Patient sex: M
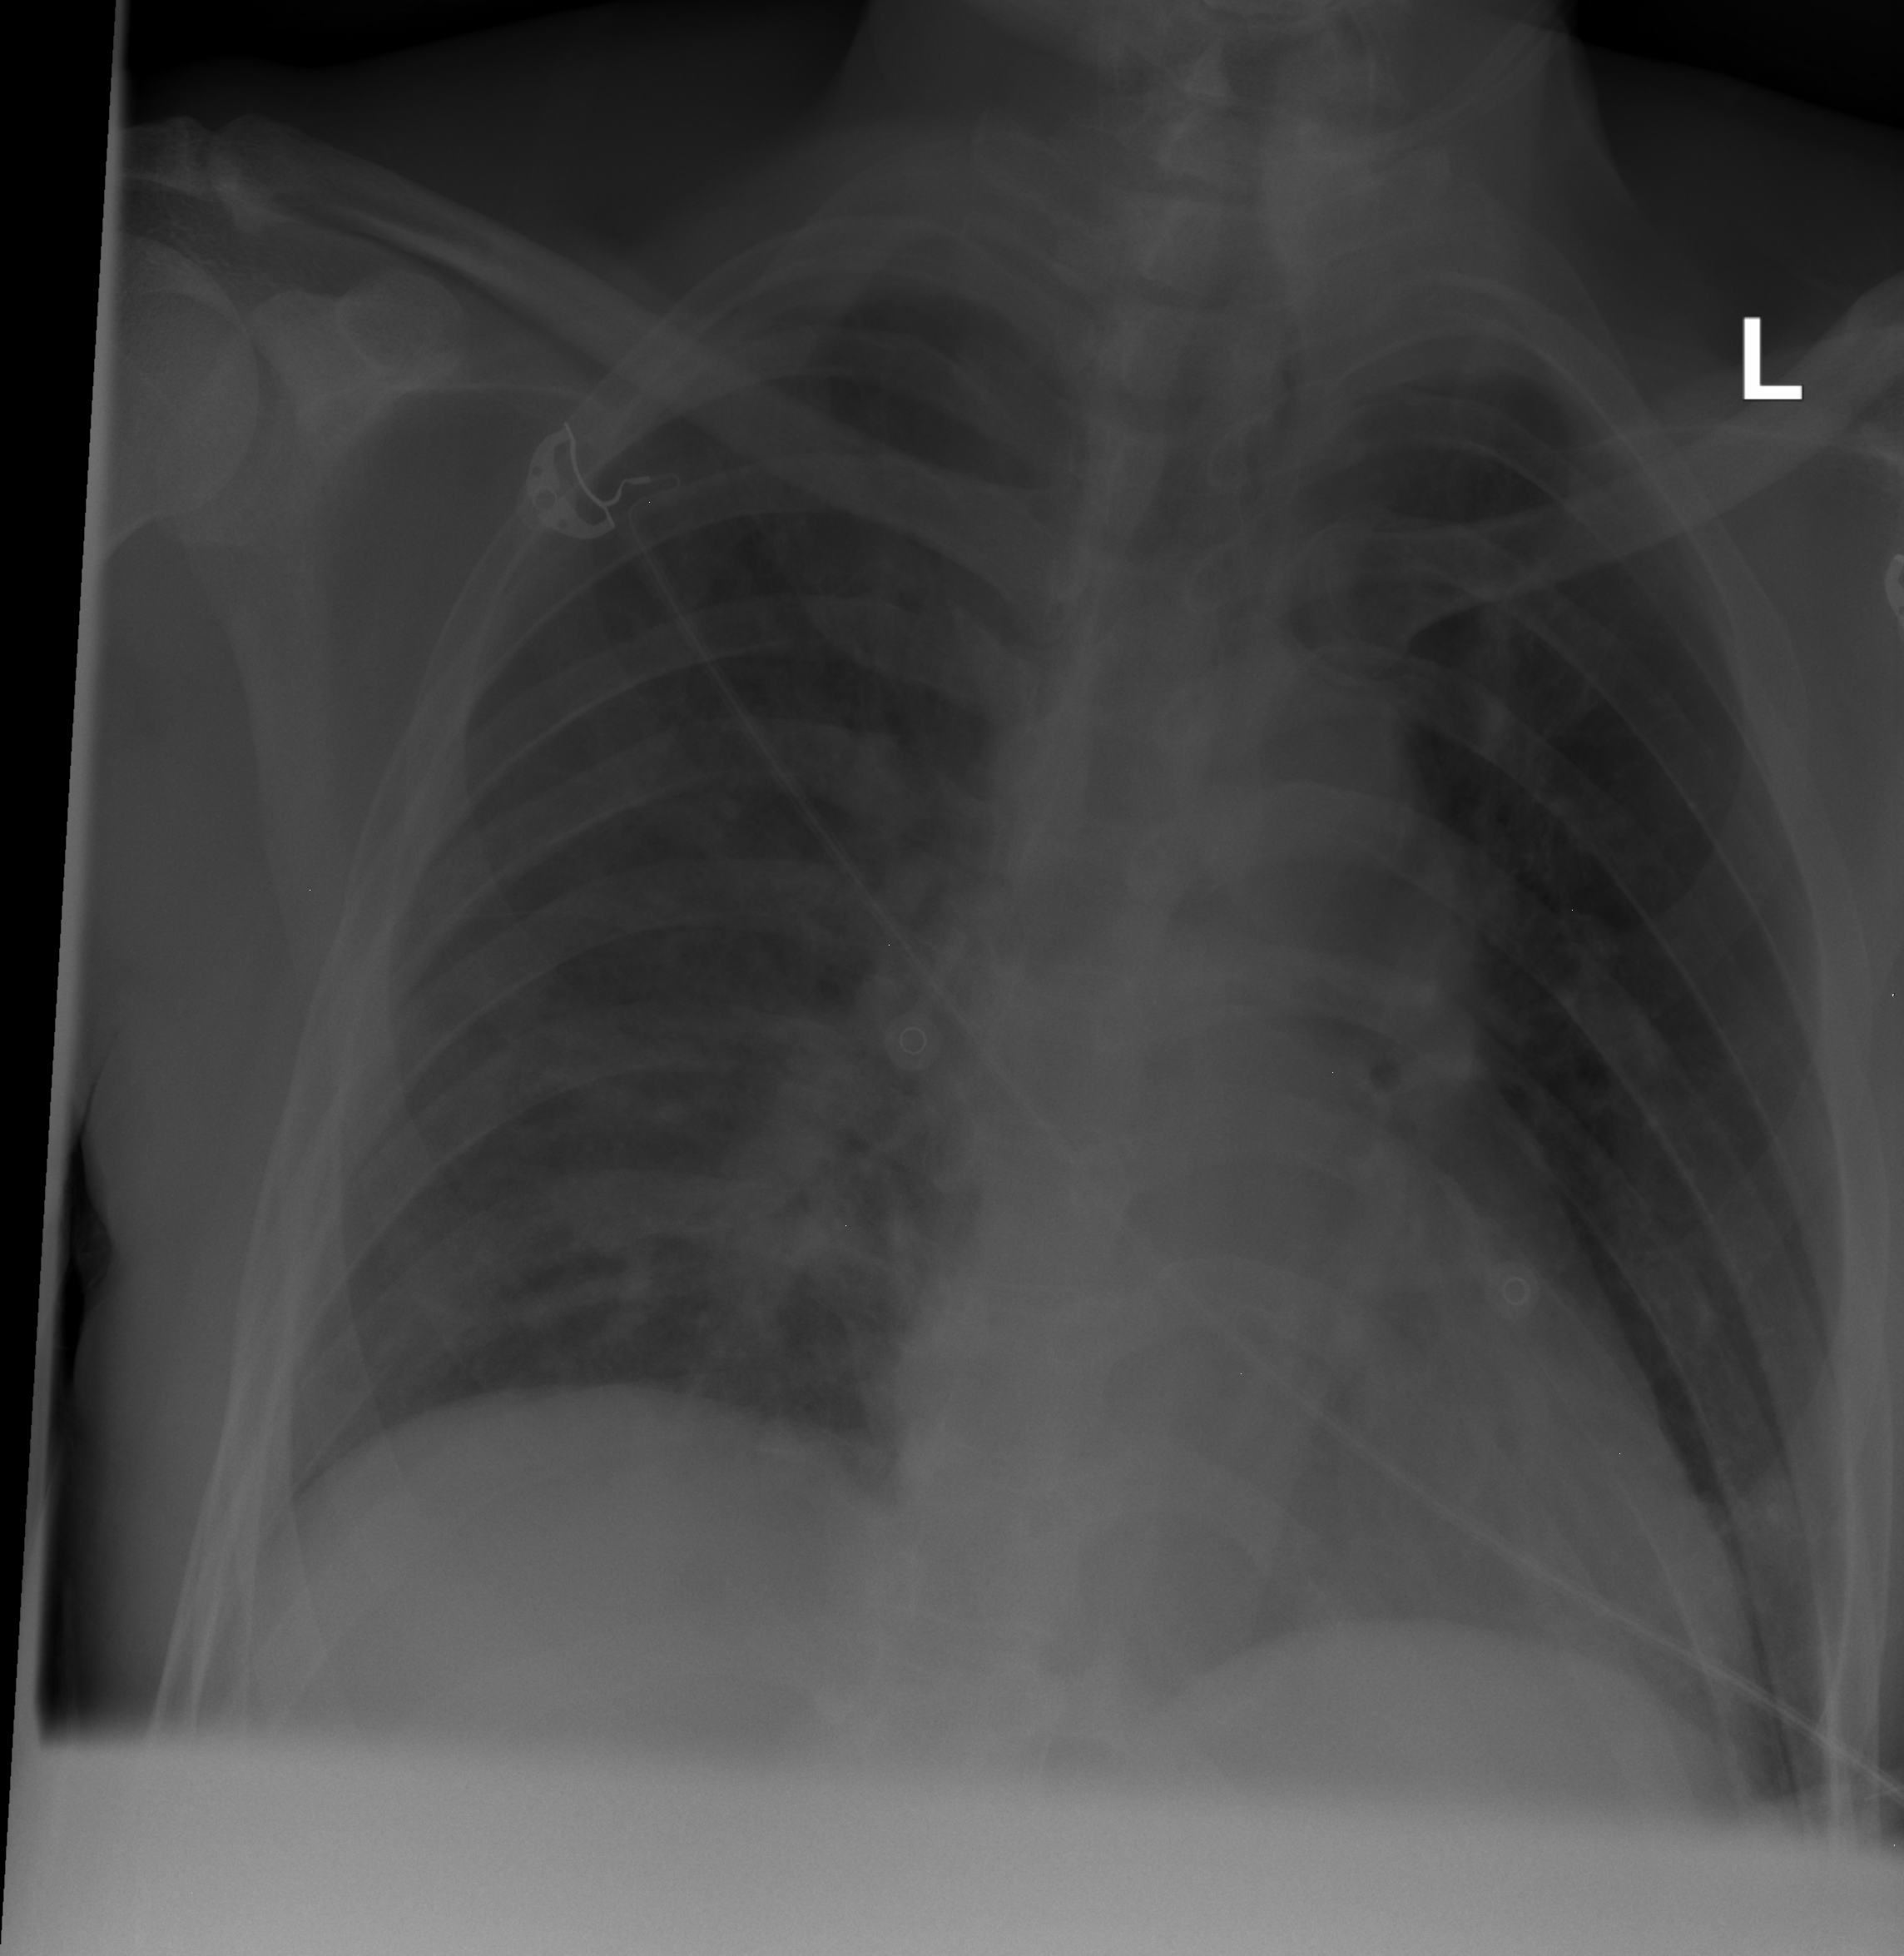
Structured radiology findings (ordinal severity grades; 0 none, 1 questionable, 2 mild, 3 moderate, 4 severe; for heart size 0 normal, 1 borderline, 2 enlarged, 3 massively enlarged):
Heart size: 0
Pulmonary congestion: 1
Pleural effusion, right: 2
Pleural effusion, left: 0
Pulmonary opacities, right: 2
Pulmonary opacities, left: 0
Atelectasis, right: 0
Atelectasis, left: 0